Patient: sex F, age 55
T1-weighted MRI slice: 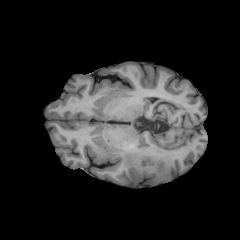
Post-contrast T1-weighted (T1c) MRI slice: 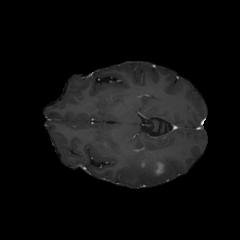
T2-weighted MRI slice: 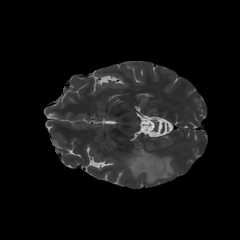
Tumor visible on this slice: yes
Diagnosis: Glioblastoma, IDH-wildtype
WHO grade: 4